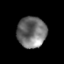
Tissue: prostate
Cell type: T cells
Senescence score: 0.2581
Nuclear area (px): 879
Mean DAPI intensity: 113.446